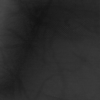
Label: not_dusty